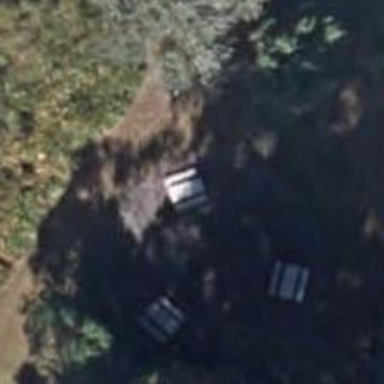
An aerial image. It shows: Picnic table located in leisure land area.